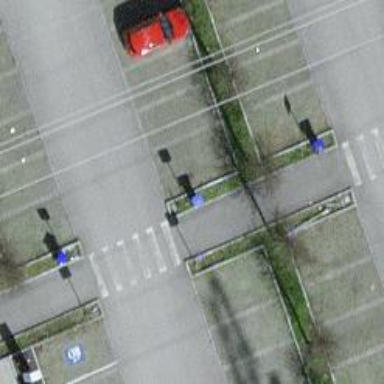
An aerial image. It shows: Marked zebra crossing with white markings.